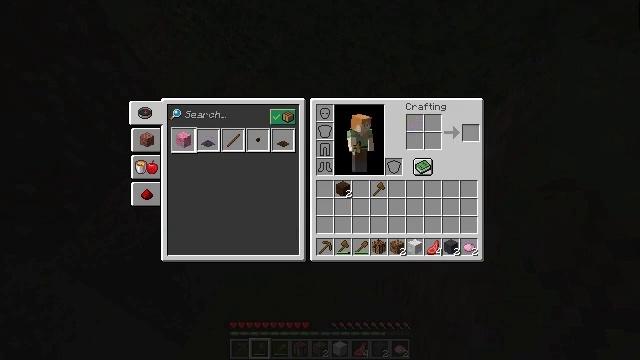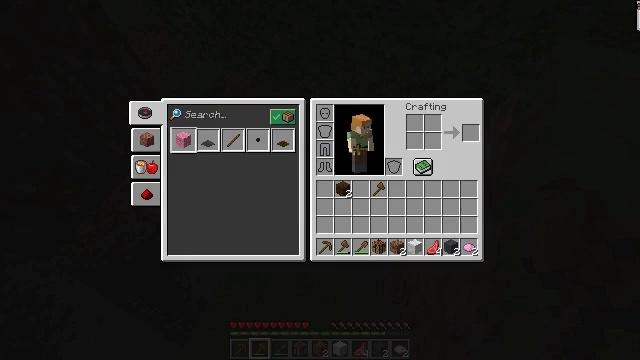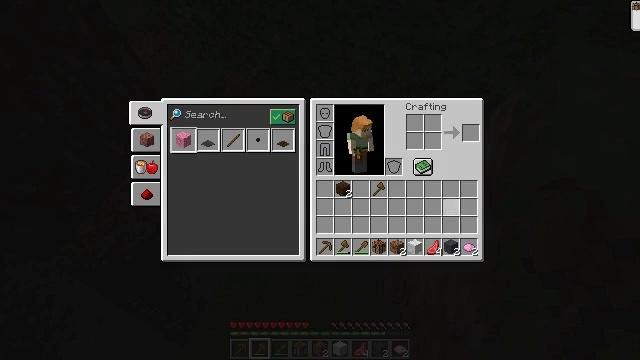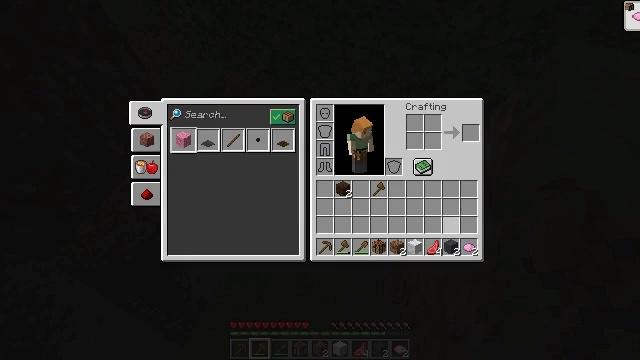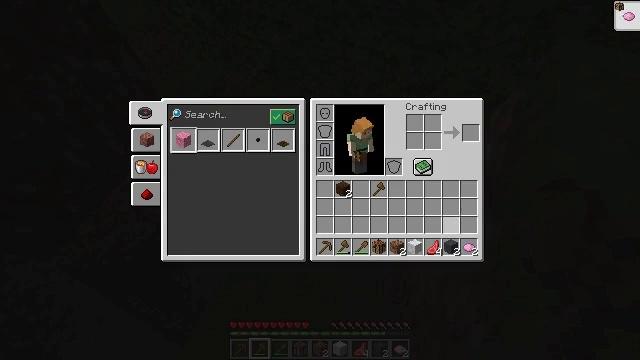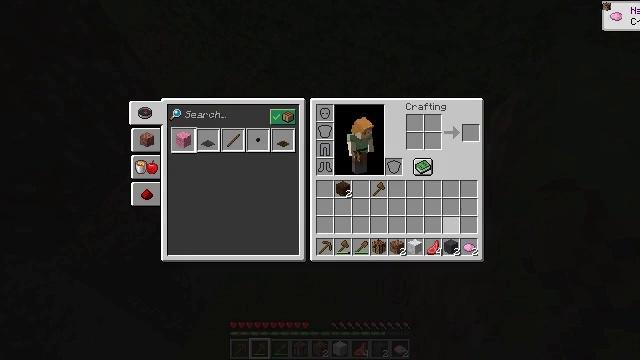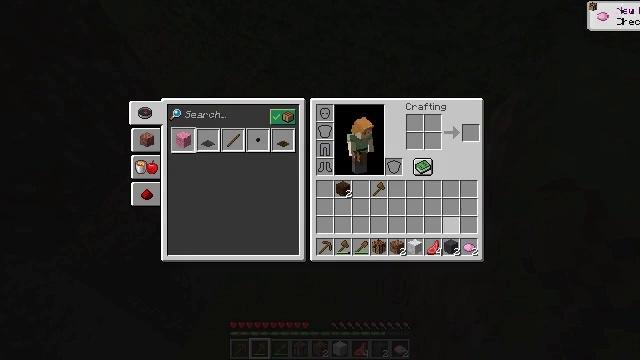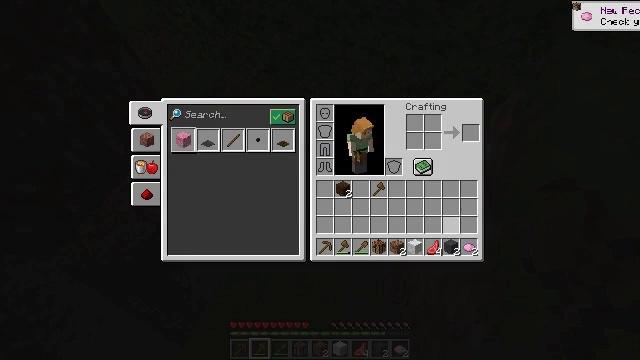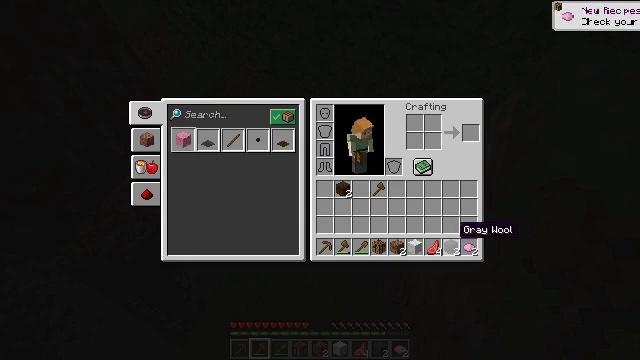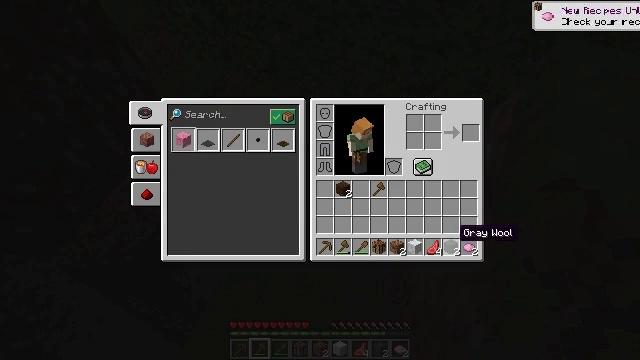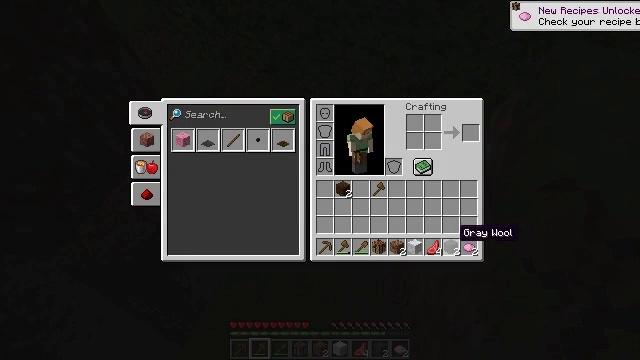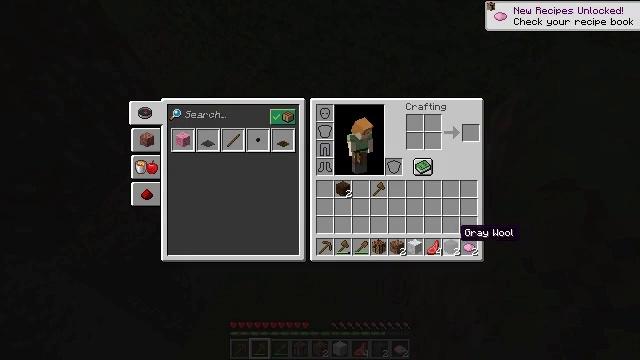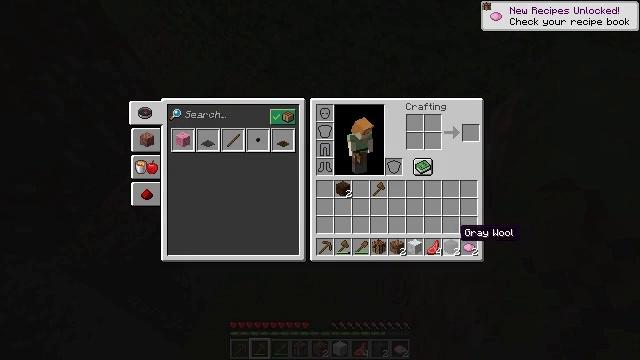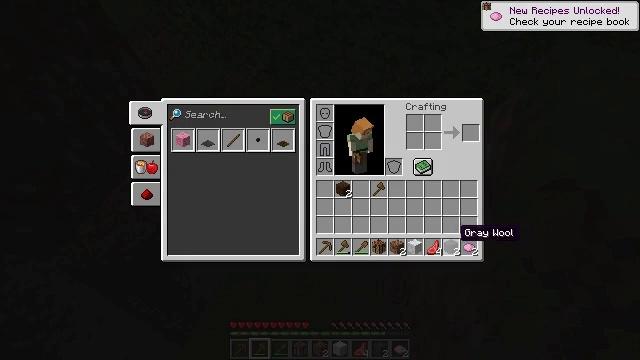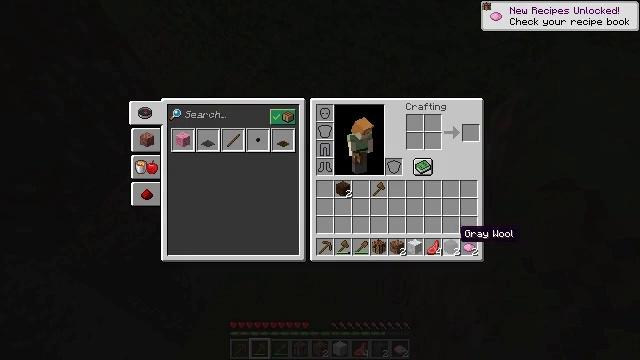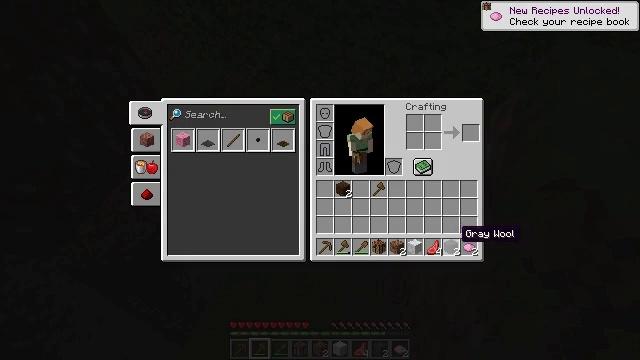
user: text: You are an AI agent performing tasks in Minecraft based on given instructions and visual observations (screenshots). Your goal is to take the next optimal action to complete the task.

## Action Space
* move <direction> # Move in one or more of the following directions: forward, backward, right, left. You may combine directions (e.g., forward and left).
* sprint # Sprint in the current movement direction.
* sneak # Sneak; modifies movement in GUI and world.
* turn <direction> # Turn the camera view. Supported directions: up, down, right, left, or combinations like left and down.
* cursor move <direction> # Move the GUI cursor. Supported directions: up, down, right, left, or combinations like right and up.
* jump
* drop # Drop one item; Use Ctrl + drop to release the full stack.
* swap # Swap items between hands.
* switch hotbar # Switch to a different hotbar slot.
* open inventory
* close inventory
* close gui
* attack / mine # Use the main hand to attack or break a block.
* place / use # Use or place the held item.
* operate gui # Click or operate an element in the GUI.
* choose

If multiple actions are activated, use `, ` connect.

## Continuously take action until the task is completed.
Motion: motion action
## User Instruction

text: Combine wool and pink dye to make pink wool.
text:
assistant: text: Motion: cursor move down, open gui
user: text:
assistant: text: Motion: cursor move down
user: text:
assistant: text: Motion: cursor move down
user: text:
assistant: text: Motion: no_op
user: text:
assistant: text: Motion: no_op
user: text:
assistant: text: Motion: no_op
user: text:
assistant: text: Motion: no_op
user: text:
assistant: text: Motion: cursor move down
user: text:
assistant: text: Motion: no_op
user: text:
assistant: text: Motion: no_op
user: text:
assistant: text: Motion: no_op
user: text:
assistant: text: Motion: no_op
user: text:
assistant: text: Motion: no_op
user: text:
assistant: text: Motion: no_op
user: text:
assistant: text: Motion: no_op
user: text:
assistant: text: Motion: operate gui
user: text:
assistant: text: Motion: operate gui
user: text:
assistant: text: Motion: cursor move up
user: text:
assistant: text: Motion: cursor move left and up
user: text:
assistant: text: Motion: cursor move left and up
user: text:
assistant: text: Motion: cursor move up
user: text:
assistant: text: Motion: no_op
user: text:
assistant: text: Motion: no_op
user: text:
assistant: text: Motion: no_op
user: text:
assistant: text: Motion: no_op
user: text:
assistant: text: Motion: no_op
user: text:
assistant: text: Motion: no_op
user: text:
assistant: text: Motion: no_op
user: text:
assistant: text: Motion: no_op
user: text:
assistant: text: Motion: no_op